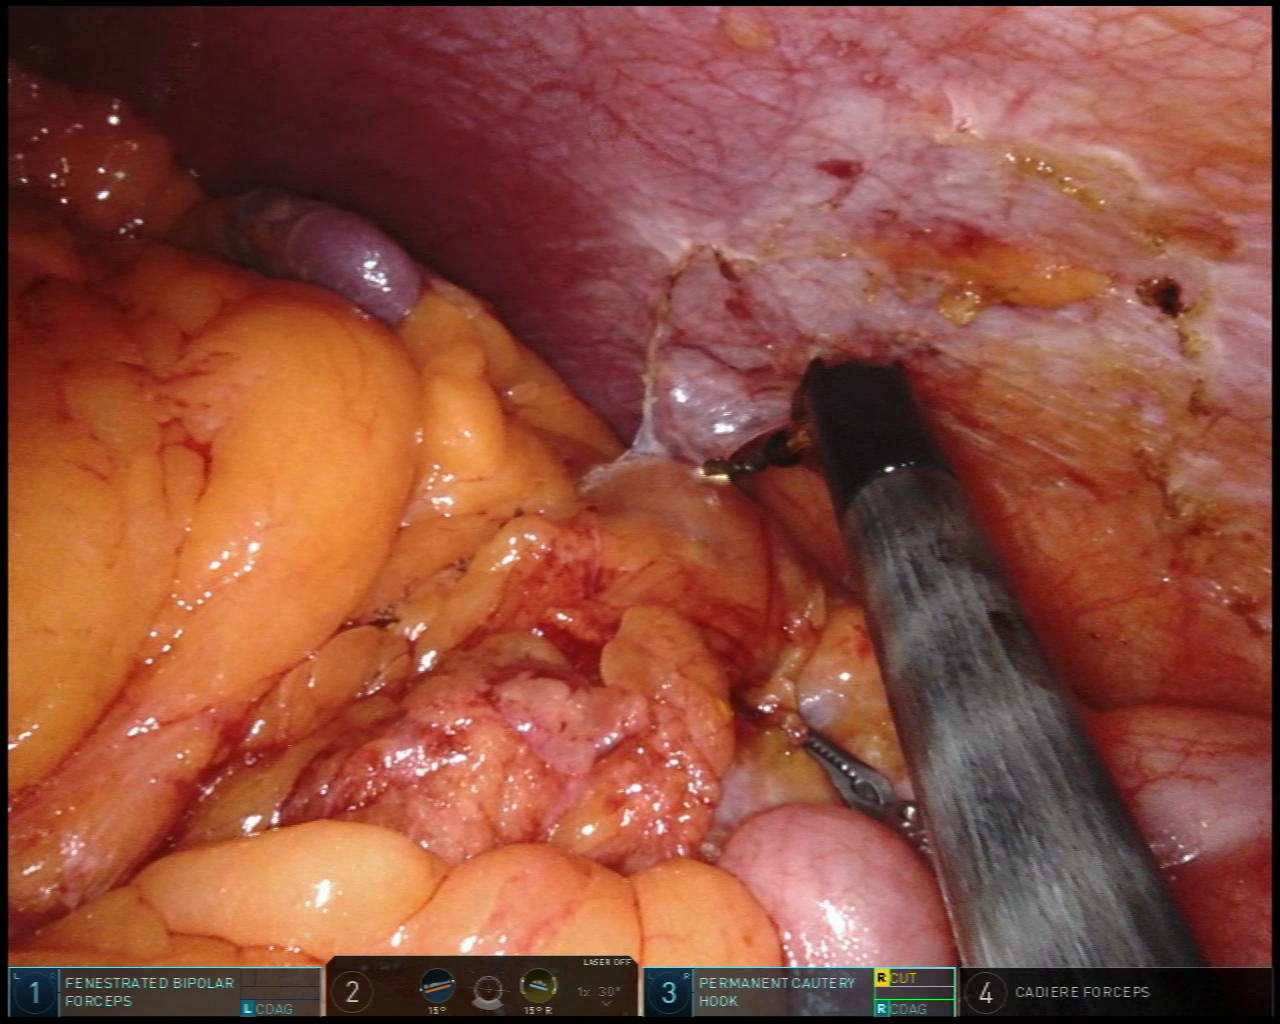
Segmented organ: spleen
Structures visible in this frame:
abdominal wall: yes
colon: yes
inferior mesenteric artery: no
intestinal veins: no
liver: no
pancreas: no
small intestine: no
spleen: yes
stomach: no
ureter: no
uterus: no
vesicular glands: no